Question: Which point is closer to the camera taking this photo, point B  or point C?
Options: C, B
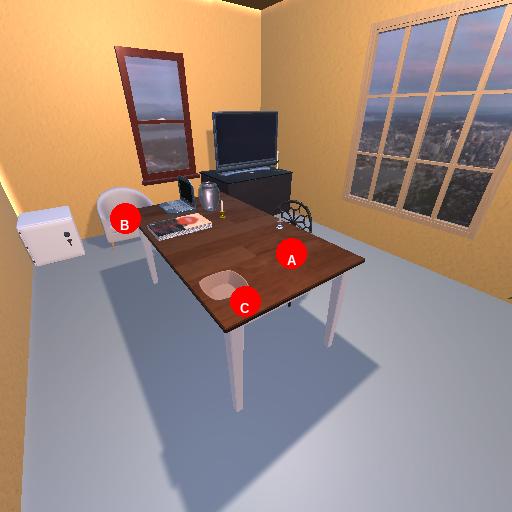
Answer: C